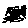
Label: smiley face